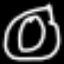
Label: donut